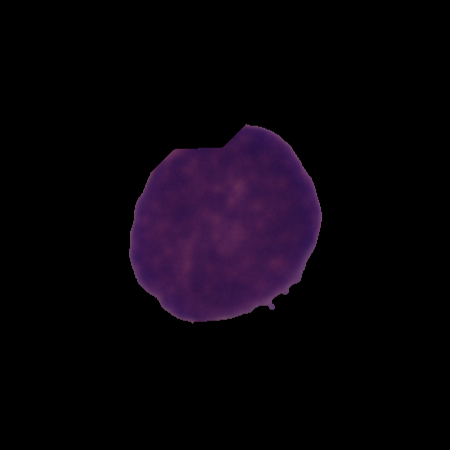
Label: cancer